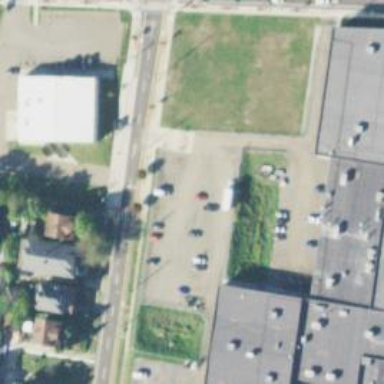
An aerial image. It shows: Alley classified as service road.